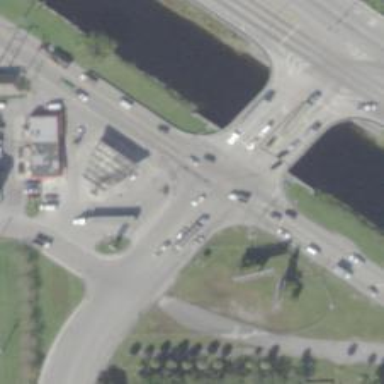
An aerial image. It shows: Secondary road crossing bridge.